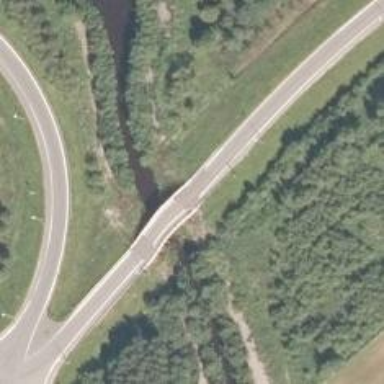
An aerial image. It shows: Bridge located on tertiary motorway link.